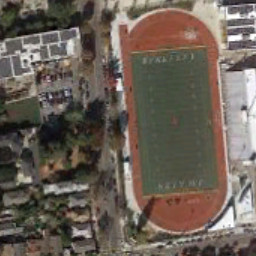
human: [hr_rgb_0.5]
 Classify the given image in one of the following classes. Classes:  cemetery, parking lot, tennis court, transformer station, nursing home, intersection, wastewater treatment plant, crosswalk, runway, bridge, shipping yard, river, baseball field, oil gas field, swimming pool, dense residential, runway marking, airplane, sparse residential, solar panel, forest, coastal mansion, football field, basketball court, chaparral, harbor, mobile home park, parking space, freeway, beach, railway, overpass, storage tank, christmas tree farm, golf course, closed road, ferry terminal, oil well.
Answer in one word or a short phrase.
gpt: football field